Question: I have a problem regarding the memory management when adding objects to a 'NSMutableArray'. Weird thing is that it's all working fine for the first 8 objects I add, but when adding a 9th, the application crashes when retrieving this object.
'''
UploadStatus *status = [[UploadStatus alloc] initWithStatus:[NSString stringWithFormat:@"%@: %d", NSLocalizedString(@"uploadPictureSucceeded", @""), pic_id]
andImageInProgress:nil
imageForSuccess:nil
imageForFailed:nil];
[self.delegate notify:status];
[status release];
'''
This is being done on several places with different texts. But this object contains my status that I display in a 'UITableView'.
In the 'notify' method of the delegate I add the 'UploadStatus' object to the 'NSMutableArray' and I reload the 'UITableView' that shows the objects inside that array.
The first 8 times I add a 'UploadStatus' object to the array and reload the table, it shows correctly. But the 9th time I get the error . This error occurs when reloading the table in the 'cellForRowAtIndexPath' method.
Weird thing is that it shows that the objects inside the 'NSMutableArray' are out of scope like in this screenshot:

Nevertheless if I fetch the item, convert it into the 'UploadStatus' class and get the 'status' from it, it all goes smoothly (for the first 8 objects).
Does anybody have a clue why it goes wrong after adding the 9th 'UploadStatus' object to the 'NSMutableArray'?
Thanks a lot for your help!
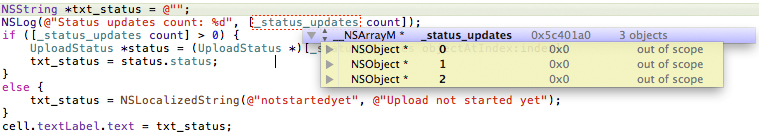
Answer: The problem is with this code:
'''
[NSString stringWithFormat:@"%@: %d", NSLocalizedString(@"uploadPictureSucceeded", @""), pic_id]
'''
You aren't retaining the string, so it goes away on the next execution of the run loop. You're getting lucky with the first 8. They happen to not get overwritten for some reason, or possibly some other object is retaining them. But the 9th one isn't and you finally see the results of the mistake.
You need for the UploadStatus object to retain that string (and later release it).